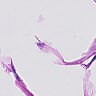
Metastatic tissue present: no